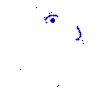
Particle: electron